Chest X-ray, PA view. Patient: 19 years old, sex M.
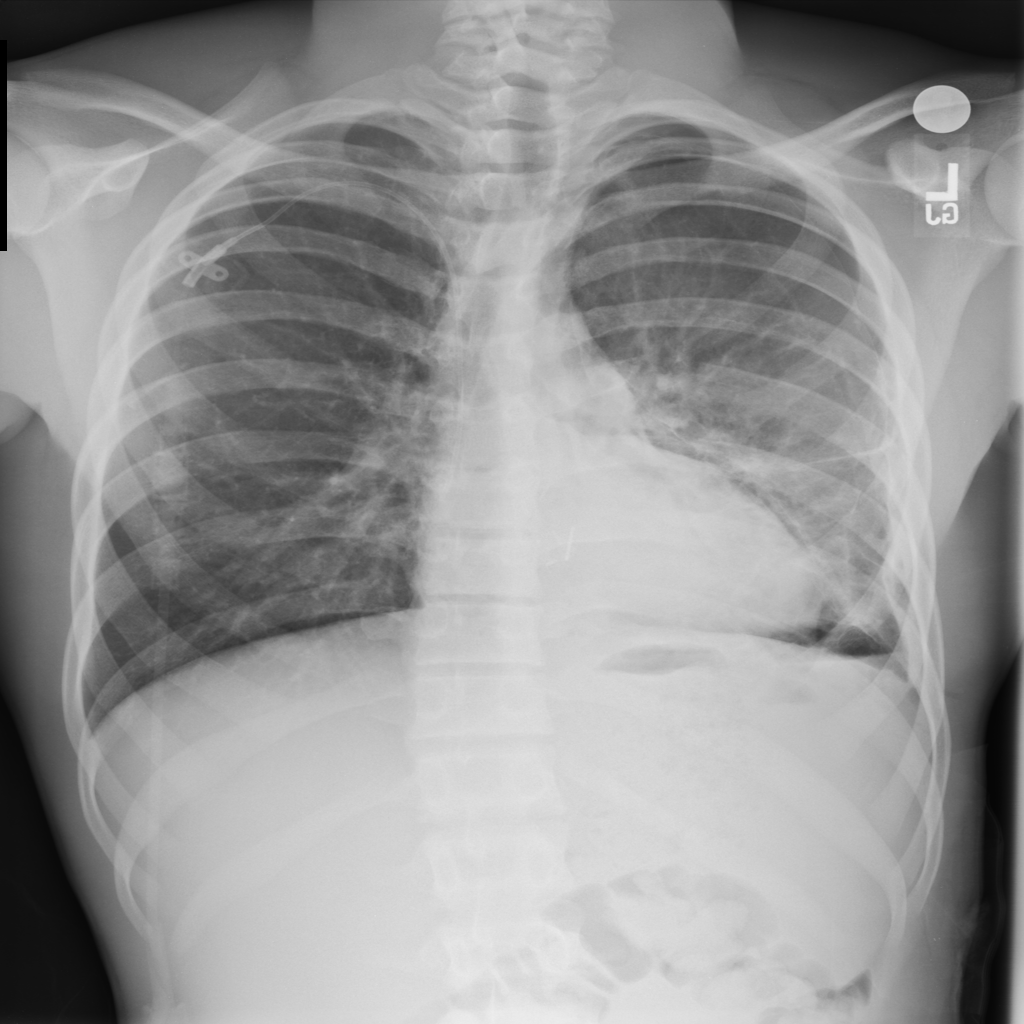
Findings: Pneumothorax